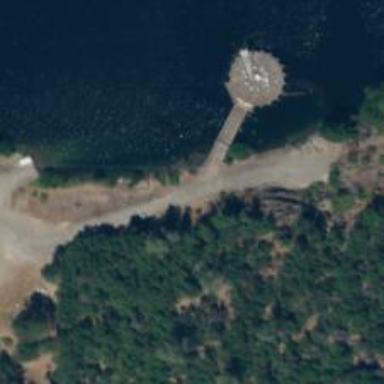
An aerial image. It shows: Man-made pier.